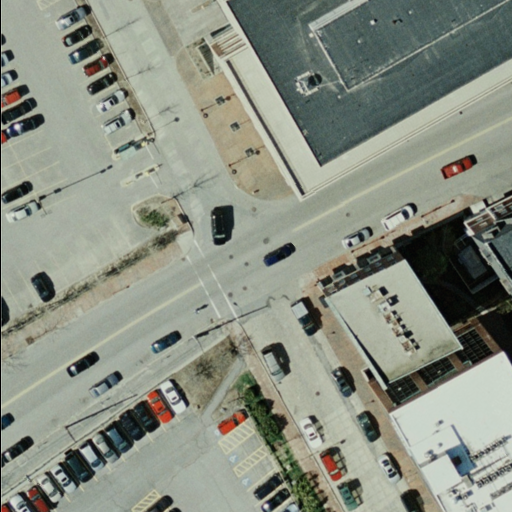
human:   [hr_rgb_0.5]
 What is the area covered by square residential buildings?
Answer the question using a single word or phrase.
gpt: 0m2

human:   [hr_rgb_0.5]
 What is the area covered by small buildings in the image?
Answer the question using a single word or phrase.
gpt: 0m2

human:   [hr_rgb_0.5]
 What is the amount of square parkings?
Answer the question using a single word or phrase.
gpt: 0

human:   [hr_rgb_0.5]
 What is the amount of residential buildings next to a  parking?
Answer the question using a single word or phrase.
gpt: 4

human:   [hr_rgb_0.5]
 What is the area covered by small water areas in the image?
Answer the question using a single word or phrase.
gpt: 0m2

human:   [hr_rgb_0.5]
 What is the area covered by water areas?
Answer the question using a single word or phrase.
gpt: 0m2

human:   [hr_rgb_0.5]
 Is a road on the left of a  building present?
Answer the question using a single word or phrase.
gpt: yes

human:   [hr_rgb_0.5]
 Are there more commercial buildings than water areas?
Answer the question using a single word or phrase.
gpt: yes

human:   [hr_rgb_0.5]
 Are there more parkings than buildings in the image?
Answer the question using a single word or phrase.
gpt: no

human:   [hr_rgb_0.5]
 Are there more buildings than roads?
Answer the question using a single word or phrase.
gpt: no

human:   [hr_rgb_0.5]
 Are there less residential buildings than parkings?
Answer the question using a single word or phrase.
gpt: no

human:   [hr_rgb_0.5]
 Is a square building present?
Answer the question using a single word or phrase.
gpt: no

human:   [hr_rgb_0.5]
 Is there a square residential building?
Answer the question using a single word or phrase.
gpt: no

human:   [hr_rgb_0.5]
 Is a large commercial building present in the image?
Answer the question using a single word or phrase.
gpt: yes

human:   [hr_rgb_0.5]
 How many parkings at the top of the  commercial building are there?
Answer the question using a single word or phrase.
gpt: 0

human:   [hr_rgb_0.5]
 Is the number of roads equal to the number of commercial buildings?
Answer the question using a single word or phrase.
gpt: no

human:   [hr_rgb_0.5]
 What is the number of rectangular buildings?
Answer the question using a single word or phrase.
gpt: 4

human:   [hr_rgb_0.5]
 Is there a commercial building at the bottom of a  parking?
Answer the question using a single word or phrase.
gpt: no

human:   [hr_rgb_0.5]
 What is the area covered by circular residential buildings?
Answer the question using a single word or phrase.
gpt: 0m2

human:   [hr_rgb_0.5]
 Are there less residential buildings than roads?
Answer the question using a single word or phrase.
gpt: yes

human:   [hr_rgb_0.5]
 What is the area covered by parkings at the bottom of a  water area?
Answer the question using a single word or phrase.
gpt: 0m2

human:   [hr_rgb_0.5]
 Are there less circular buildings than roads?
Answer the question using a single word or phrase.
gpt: yes

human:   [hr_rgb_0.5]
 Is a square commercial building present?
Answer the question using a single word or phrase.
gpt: no

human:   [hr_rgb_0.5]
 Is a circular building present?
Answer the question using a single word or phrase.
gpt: no

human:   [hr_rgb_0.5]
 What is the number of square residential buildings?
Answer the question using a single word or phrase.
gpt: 0

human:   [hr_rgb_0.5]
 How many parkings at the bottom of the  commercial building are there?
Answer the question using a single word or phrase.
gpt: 1

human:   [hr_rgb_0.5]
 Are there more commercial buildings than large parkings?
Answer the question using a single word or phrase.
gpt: no

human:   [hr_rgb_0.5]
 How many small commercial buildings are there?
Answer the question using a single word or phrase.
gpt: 0

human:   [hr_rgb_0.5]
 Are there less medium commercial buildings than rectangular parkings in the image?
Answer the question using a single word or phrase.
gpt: no

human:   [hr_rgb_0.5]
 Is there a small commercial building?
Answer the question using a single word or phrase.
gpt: no

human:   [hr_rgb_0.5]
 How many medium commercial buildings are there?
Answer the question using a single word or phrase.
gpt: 0

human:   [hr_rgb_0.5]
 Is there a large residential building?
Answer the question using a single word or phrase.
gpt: no

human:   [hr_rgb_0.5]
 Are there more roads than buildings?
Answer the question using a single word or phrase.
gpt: yes

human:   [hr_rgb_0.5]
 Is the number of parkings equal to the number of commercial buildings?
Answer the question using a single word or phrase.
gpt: no

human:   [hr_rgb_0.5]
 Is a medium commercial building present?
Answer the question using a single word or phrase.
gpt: no

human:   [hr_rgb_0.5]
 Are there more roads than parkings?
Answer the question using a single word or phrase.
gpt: yes

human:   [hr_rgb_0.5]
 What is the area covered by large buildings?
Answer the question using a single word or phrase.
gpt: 2642m2